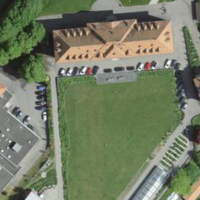
EUNIS habitat code: 55
Species observed at this site:
Geum rivale
Acer pseudoplatanus